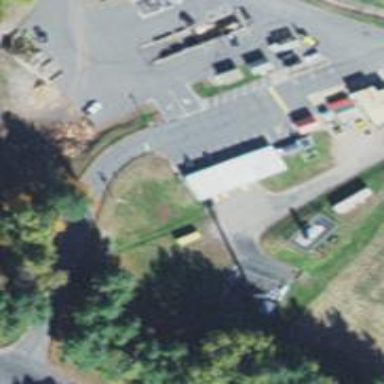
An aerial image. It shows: Waste transfer station.